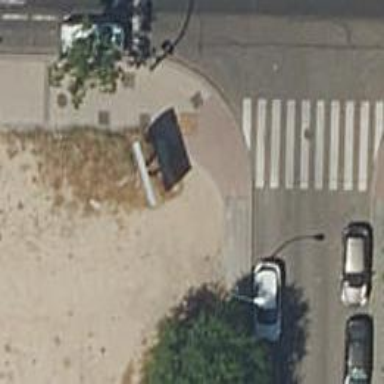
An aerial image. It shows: Sidewalk made of paving stones.